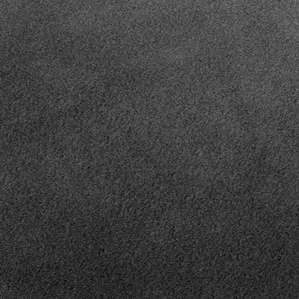
Label: frost